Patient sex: F
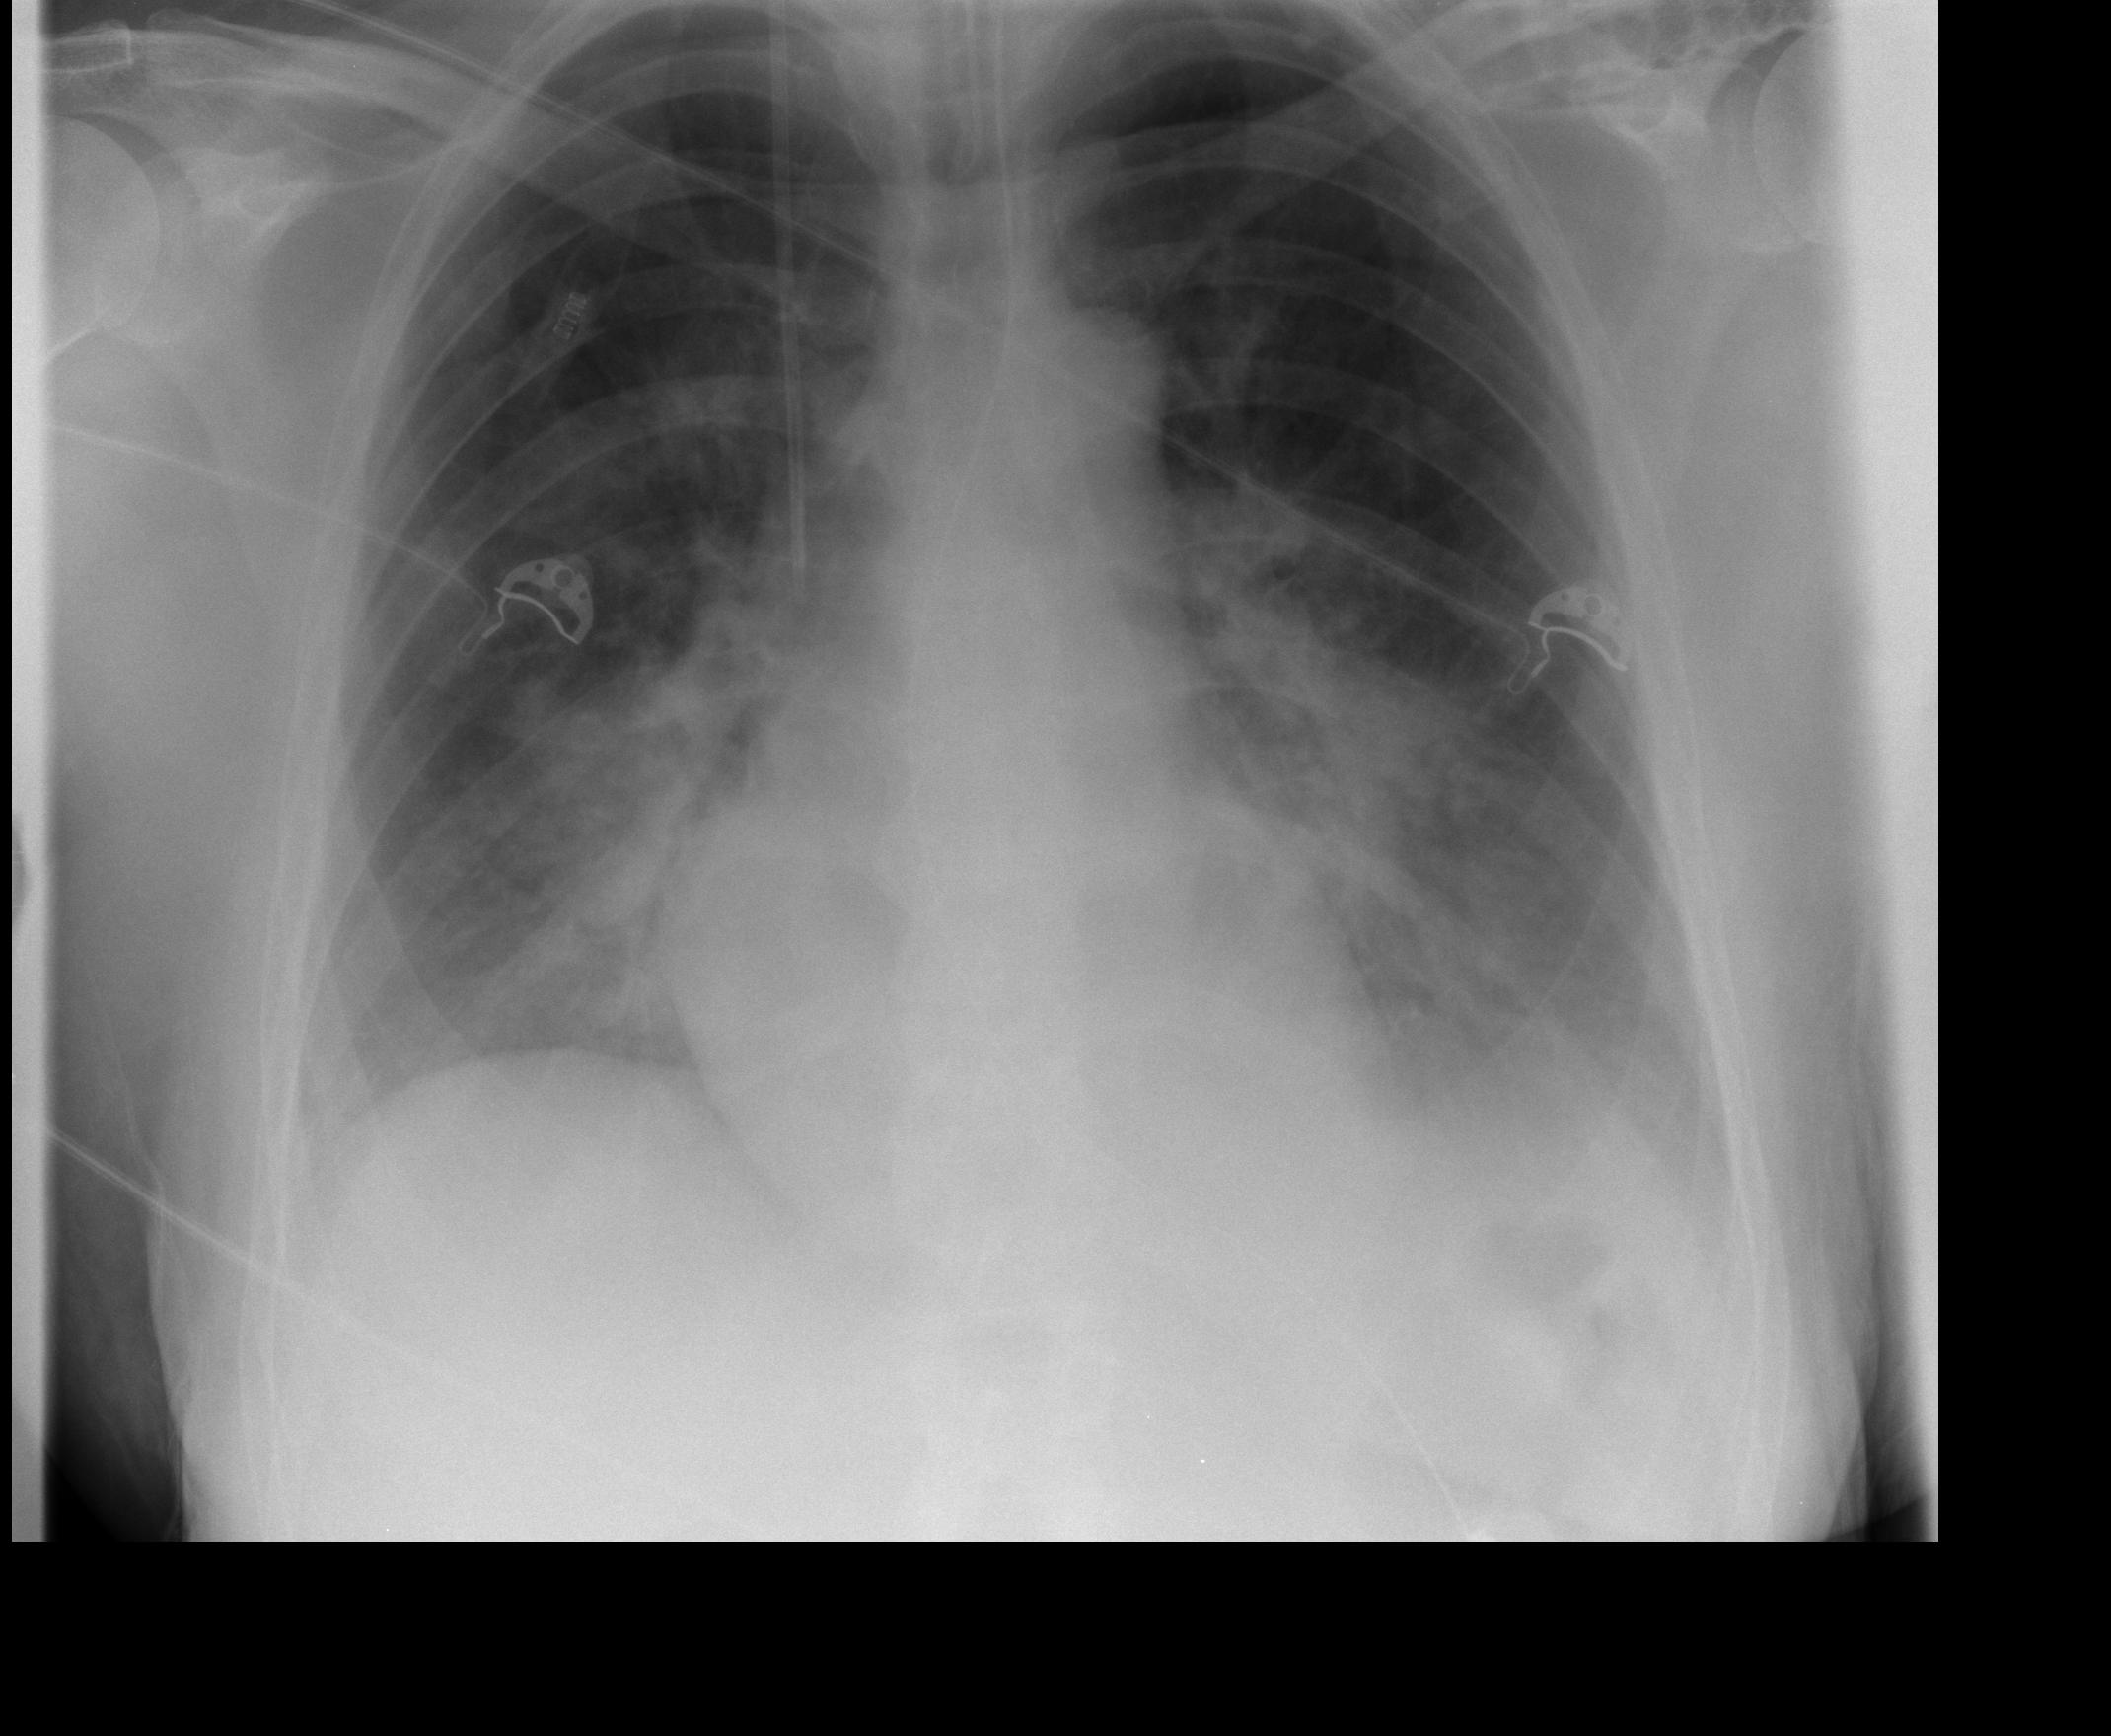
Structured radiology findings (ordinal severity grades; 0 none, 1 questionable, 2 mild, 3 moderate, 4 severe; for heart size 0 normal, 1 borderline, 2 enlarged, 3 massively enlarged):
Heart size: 0
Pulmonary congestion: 2
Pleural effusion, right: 1
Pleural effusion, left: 2
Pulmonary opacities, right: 3
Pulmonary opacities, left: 3
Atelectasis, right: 2
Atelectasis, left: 3